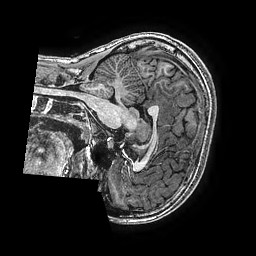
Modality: T1w
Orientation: sagittal
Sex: female
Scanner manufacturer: ge
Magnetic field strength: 3 T
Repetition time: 0.00766 s
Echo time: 0.003476 s